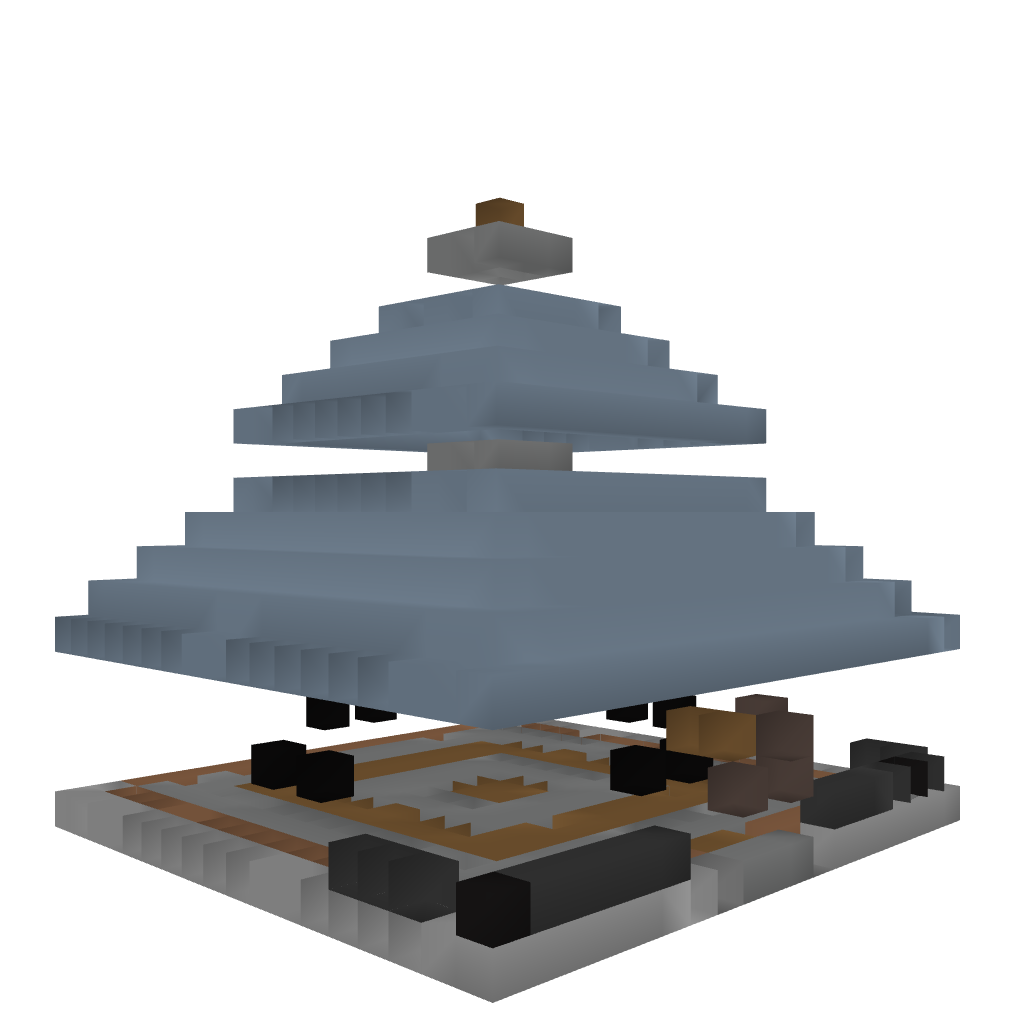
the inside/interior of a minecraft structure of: Medieval Style House III